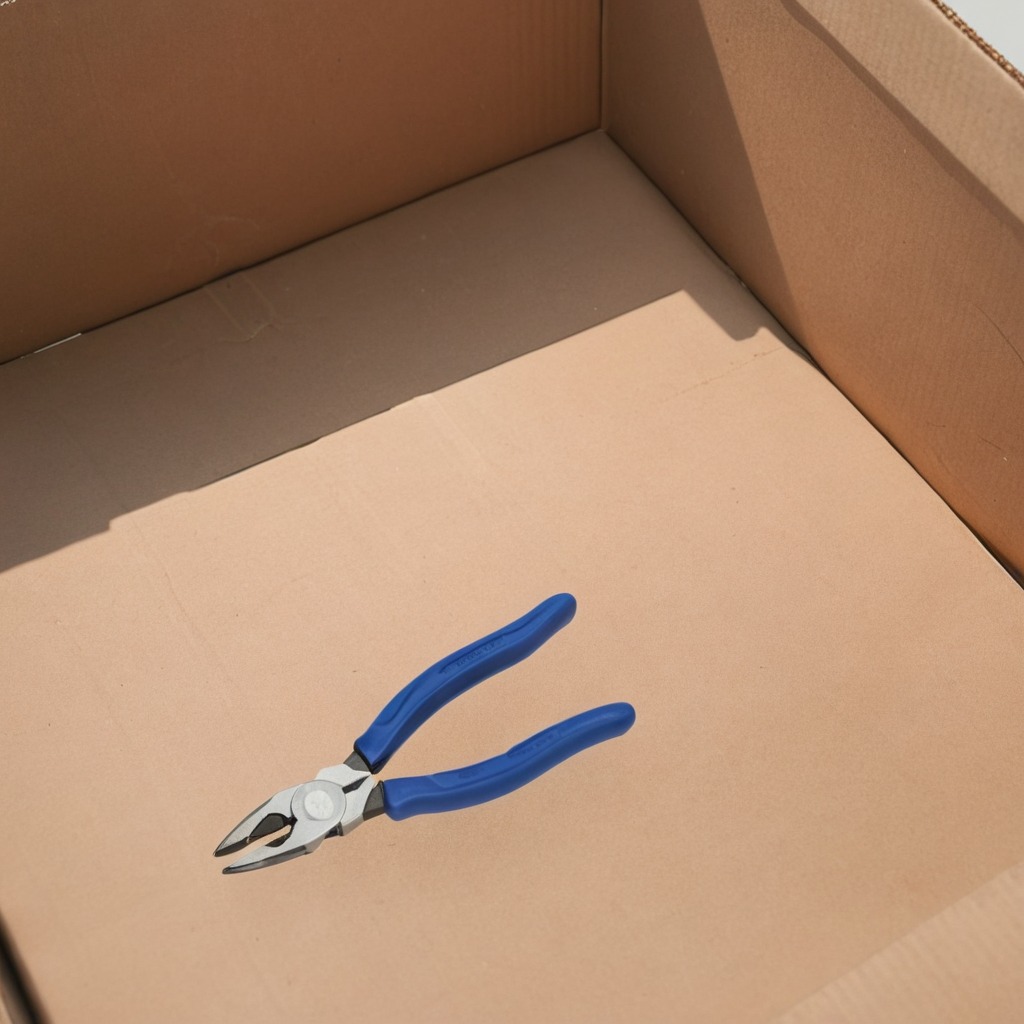
A plier is lying on the clean dry cardboard box surface in an outdoor workshop during daytime bright natural light soft shadows slightly creased but